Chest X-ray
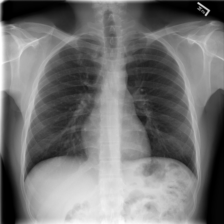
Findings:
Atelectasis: negative
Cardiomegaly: negative
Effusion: negative
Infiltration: negative
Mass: negative
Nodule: negative
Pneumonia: negative
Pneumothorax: negative
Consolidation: negative
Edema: negative
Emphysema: negative
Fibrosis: negative
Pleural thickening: negative
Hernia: negative